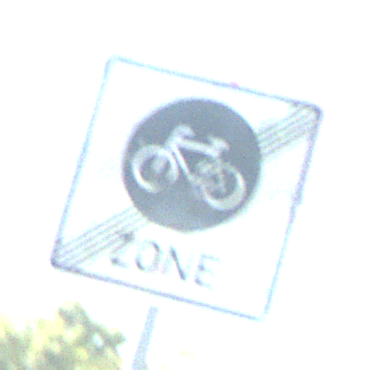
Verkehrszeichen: EndeFahrradzone
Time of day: Midday
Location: Outdoor (Nature)
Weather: Clear
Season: NotSpecified
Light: Natural